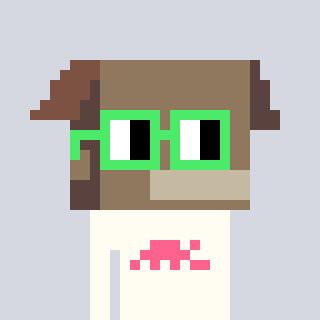
a pixel art character with square light green glasses, a box-shaped head and a grayscale-colored body on a cool background